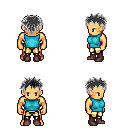
a pixel art fantasy rpg character, male body template, human, tanned skin, teal sleeveless shirt, gold greaves, gray bedhead hairstyle, maroon shoes, four views (front, back, left, right), 2x2 character sprite sheet, small pixel art, hard edges, no anti-aliasing